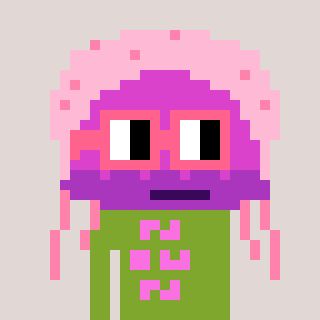
a pixel art character with square pink glasses, a jellyfish-shaped head and a slimegreen-colored body on a warm background